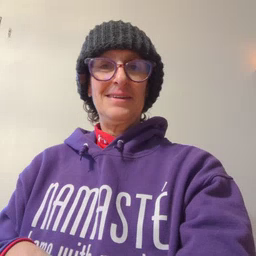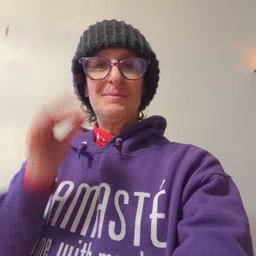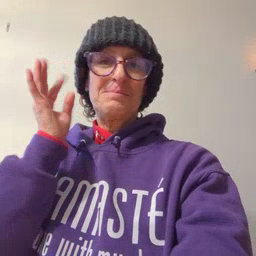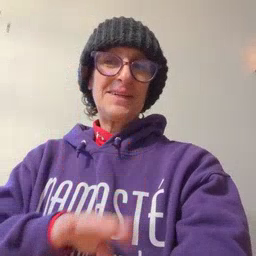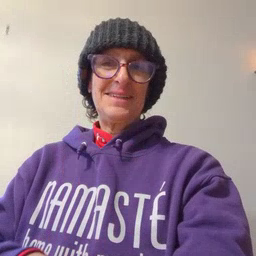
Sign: bee